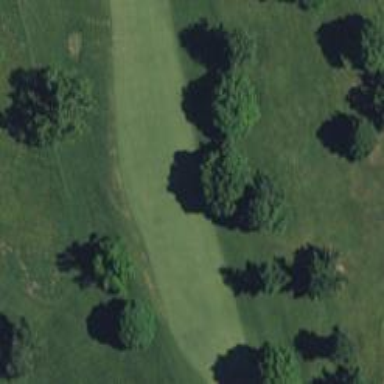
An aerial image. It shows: View of golf hole.